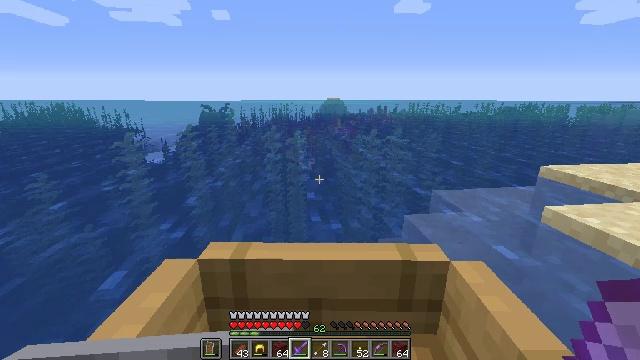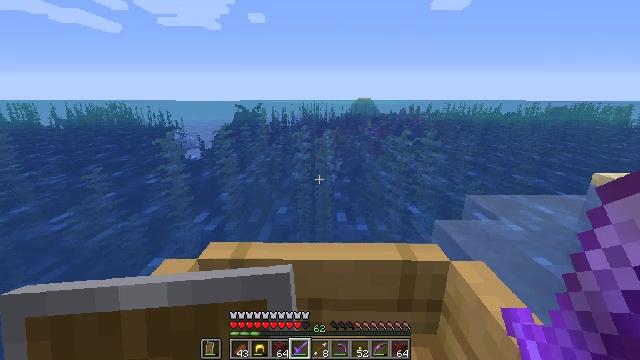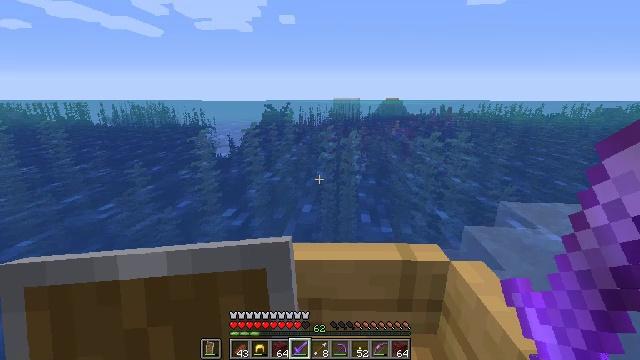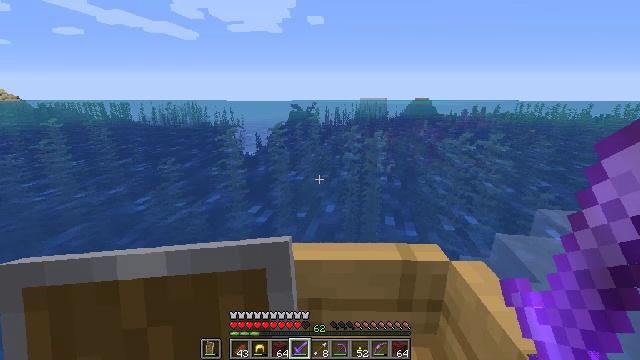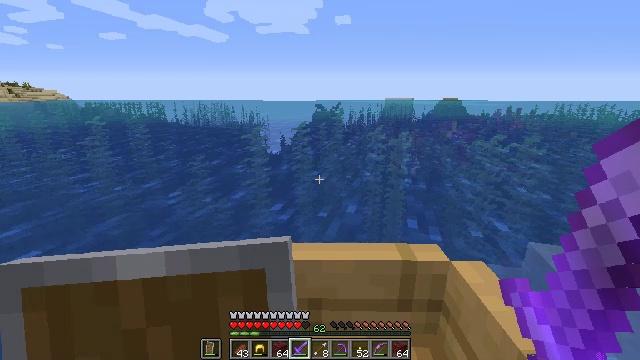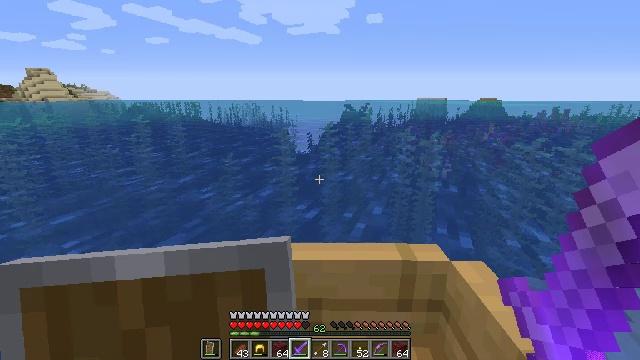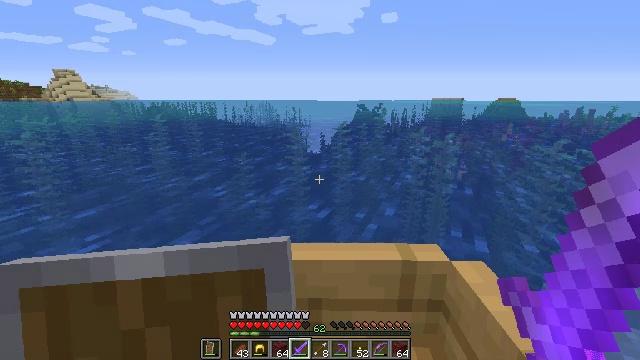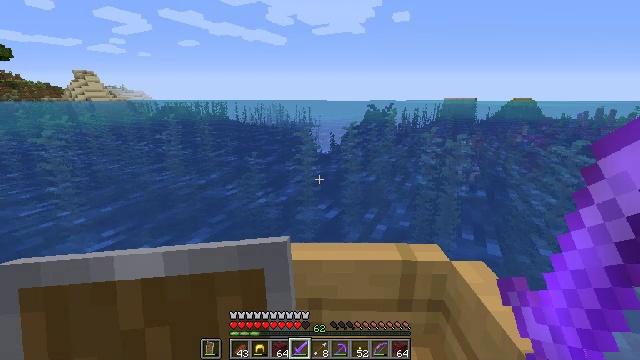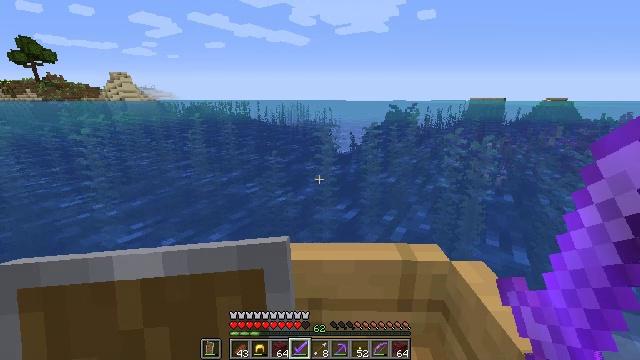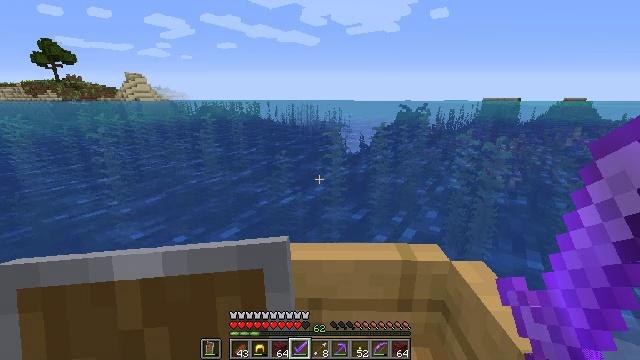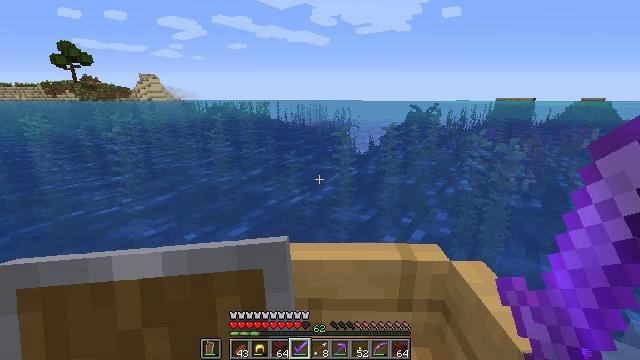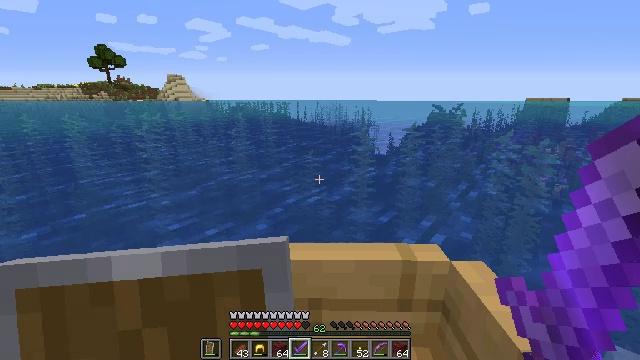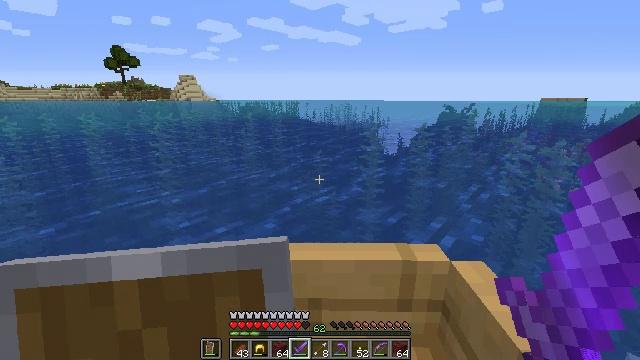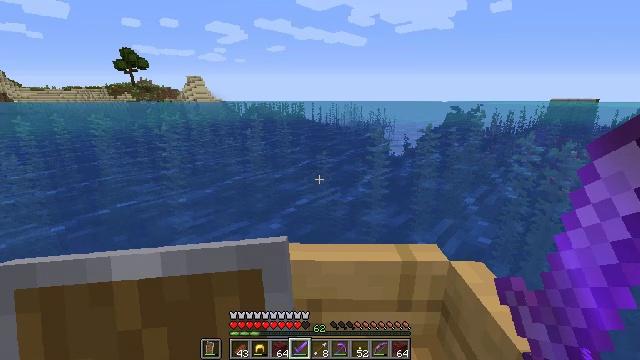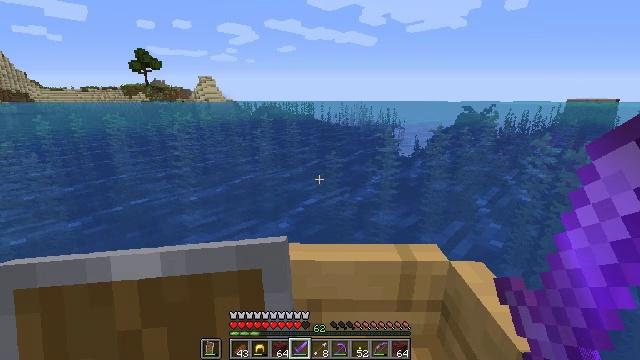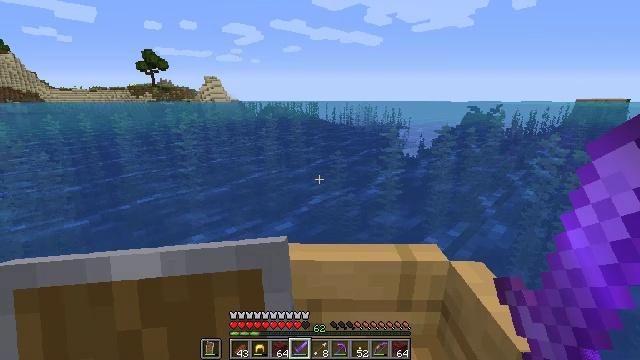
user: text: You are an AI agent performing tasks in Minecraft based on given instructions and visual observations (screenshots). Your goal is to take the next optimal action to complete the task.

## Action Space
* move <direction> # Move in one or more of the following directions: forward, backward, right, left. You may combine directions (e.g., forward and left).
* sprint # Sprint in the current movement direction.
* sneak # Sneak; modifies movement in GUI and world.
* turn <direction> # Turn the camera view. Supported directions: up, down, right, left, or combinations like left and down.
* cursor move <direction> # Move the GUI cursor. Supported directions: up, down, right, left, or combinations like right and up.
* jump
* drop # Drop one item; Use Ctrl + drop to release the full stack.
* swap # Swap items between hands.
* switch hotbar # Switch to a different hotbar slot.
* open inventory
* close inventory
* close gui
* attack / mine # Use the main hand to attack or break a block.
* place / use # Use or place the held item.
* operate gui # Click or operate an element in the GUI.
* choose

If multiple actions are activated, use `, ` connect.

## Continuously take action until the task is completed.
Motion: motion action
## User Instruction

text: Mine the ender chest.
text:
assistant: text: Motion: no_op
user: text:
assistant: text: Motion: no_op
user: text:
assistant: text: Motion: no_op
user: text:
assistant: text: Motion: no_op
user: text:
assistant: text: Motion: no_op
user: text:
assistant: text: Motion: no_op
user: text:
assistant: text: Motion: no_op
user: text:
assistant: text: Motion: no_op
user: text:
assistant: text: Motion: no_op
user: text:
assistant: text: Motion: no_op
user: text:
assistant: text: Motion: no_op
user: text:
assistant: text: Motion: no_op
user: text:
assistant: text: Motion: no_op
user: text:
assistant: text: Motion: no_op
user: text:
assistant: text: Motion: no_op
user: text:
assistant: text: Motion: no_op
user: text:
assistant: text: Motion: no_op
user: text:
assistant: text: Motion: no_op
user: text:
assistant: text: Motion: no_op
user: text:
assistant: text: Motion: no_op
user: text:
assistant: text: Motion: no_op
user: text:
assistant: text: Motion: no_op
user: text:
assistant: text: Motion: no_op
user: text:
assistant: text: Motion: no_op
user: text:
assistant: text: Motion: sneak
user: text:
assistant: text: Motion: sneak
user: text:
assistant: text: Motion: sneak
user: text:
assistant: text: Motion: sneak
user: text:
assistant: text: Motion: no_op
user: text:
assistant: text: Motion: no_op